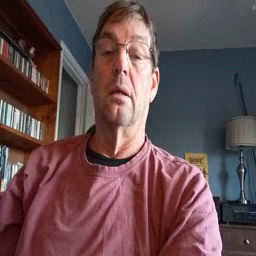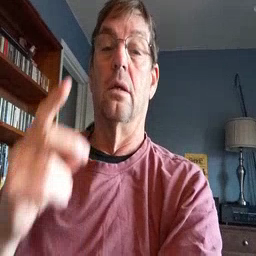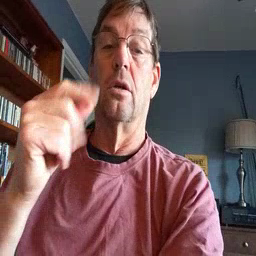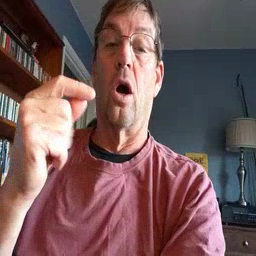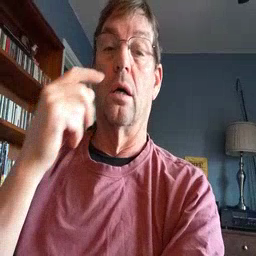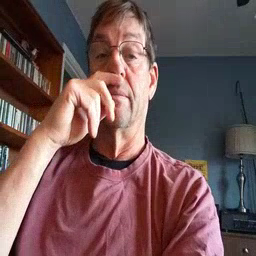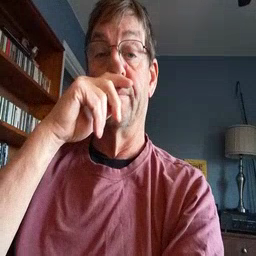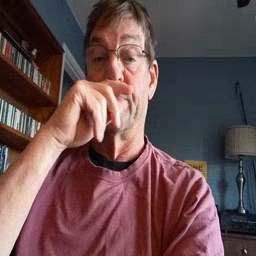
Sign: dog